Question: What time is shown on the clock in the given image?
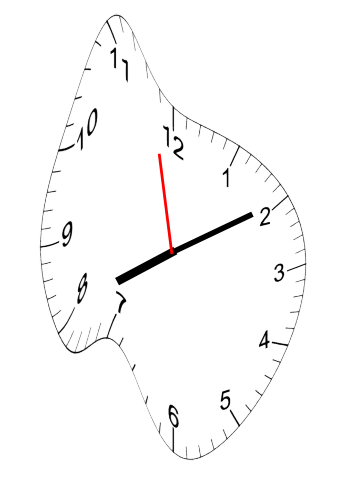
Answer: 08:09:58